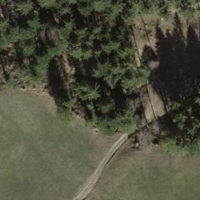
EUNIS habitat code: 43
Species observed at this site:
Tussilago farfara